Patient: sex M, age 37
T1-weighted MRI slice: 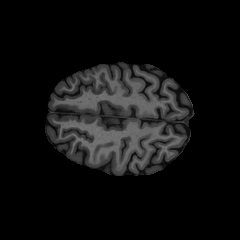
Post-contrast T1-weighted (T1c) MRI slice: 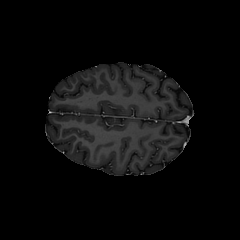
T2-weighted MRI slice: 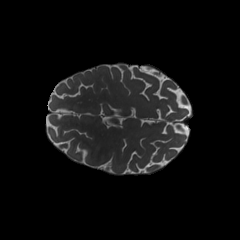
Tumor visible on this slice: no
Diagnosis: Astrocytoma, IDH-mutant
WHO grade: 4